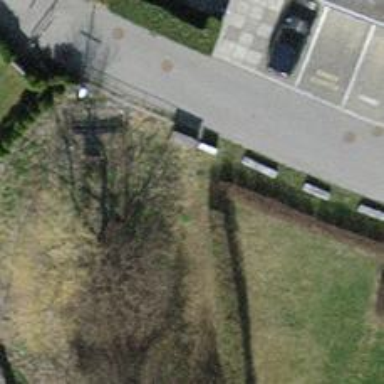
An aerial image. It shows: Hedge barrier.